Question: '''
<div style="width:100%;">
<div style="background-image:url('../images/navi/top-red.png'); float:left;"></div>
<div style="width:180px; float:left;"><img src="/images/navi/logo.jpg" style="width:178px; height:62px; float:right; border:0;" /></a></div>
<div style="width:800px; float:left; background-image:url('../images/navi/top-black.png');"><ul id="topnav" style="">NAVI LINKS</ul></div>
<div style="background-image:url('../images/navi/top-black.png');float:left;"></div>
</div>
'''
What I want to achieve is...
the width:180px and width:800px= 980px is centered on browser all the time
the left and right have no content (only background gradient image with FLUID width):
> --------------------------------- width: 100% browser -----------------------------|top-red.png FLUID | width:180px-LOGO.jpg | width:800px-NAVI LINKS | top-black.png FLUID|--------------------------------- width: 100% browser -----------------------------
I am trying to build a full width 100% top navi menu for my website.
- - - -
I been trying to use 3 and 4 DIVs (4 divs if logo and navi each 1 DIV) to construct but the 1st left-most div WIDTH does not fill up all available space and the background-image only spawn a little bit.
Eg. If I type a string of words in the DIV, the background-image will extend ONLY to the length of the string of words.
I gave up and eventually succeeded using TABLE tag (see below)
The '1st TD' will auto fill all avail WIDTH touching to the '2nd TD'
Can see this:

..but I still hope someone here can enlighten me on how to do it using DIV tag though!
'''
<table border="0" cellspacing="0" cellpadding="0" style="width:100%;">
<tr>
<td style="background-image:url('../images/navi/top-red.png'); height:62px;">&nbsp;</td>
<td style="height:62px; width:180px; padding-right:10px;"><a href="/"><img src="/images/navi/logo.jpg" alt="LOGO IMAGE" style="width:178px; height:62px; border:0;" /></a></td>
<td style="height:62px; width:800px; background-image:url('../images/navi/top-black.png')">NAVI MENU</td>
<td style="background-image:url('../images/navi/top-black.png'); height:62px;">&nbsp;</td>
</tr>
</table>
'''
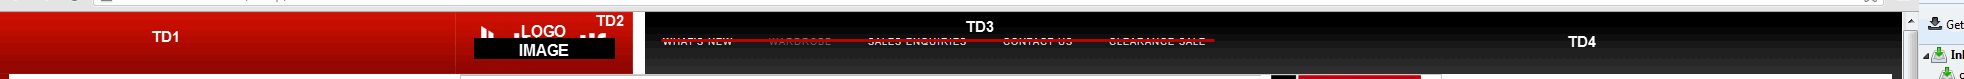
Answer: Ok so here's my attempt, I used a '.container' element for the 980px centered part and then I used the ':before' and ':after' pseudo-elements to create the fluid parts and positioned them absolutely. Also I used CSS3 gradients instead of background images (I omitted the gradient code here in the answer to save space)
<URL>
'''
<header>
<div class="container">
<div class="navbar">
<a href="#" id="brand">
<img id="logo" src ="http://placehold.it/180x50"/>
</a>
<ul class="nav">
<li><a href="#">Menu 1</a></li>
<li><a href="#">Menu 2</a></li>
<li><a href="#">Menu 3</a></li>
<li><a href="#">Menu 4</a></li>
</ul>
</div>
</div>
</header>
'''
'''
body {
margin: 0;
padding: 0;
width: 100%;
overflow-x: hidden;
}
.container {
width: 980px;
margin: 0 auto;
height: 62px;
position: relative;
}
.container:before, .container:after {
content:'';
display: block;
position: absolute;
width: 9999px; /* a large number to fill remaining space*/
height: 62px;
top: 0;
}
.container:after {
left: 100%;
background-color: #000000;
/* + black gradient background*/
}
.container:before {
right: 100%;
background-color: #AF0B00;
/* + red gradient background*/
}
#brand {
height: 100%;
line-height: 62px;
float: left;
font-size: 0;
width: 180px;
text-align: center;
padding-right: 10px;
vertical-align: top;
right: 100%;
background-color: #AF0B00;
/* + red gradient background*/
}
#logo {
vertical-align: middle;
}
.navbar .nav:before {
display: inline-block;
content:'';
height: 62px;
width: 10px;
background: #fff;
}
.navbar .nav {
list-style:none;
padding: 0;
margin: 0;
float: left;
width: 790px;/*800-10 of logo padding*/
height: 62px;
background-color: #000000;
/* + black gradient background*/
}
.navbar .nav li {
list-style:none;
display: inline-block;
line-height: 62px;
vertical-align: top;
}
.navbar .nav li a {
color: #fff;
text-transform: uppercase;
text-decoration: none;
font-family: sans-serif;
font-size: 12px;
padding: 0 18px;
}
'''